Question: I was playing around with JFrame today and had trouble getting a JButton component to display text properly. The text displayed in JButton is cut off at the end. I tried resizing the JButton component in order to make sure that the text could fit, but the same problem occurred. The problem looks like this:

Here is the code:
'''
import javax.swing.JFrame;
public class Launcher {
public static void main(String[] args) {
JFrame jFrame = new JFrame("Frame");
jFrame.setSize(400, 400);
jFrame.setDefaultCloseOperation(jFrame.EXIT_ON_CLOSE);
jFrame.setLocation(400, 400);
jFrame.add(new Drawable(jFrame));
jFrame.setVisible(true);
}
}
'''
Here is the other class in another .java file.
'''
import java.awt.Dimension;
import javax.swing.JButton;
import javax.swing.JFrame;
import javax.swing.JPanel;
public class Drawable extends JPanel {
private JButton button;
private JFrame jFrame;
public Drawable(JFrame jFrame) {
this.jFrame = jFrame;
button = new JButton("This text does not show properly");
button.setPreferredSize(new Dimension(200, 25));
button.setLocation(jFrame.getWidth() / 2 - 50, jFrame.getHeight() / 2 - 12);
this.add(button);
}
}
'''
I understand that this might be a problem with my project's setup, so if anyone needs me to post it I can do so.
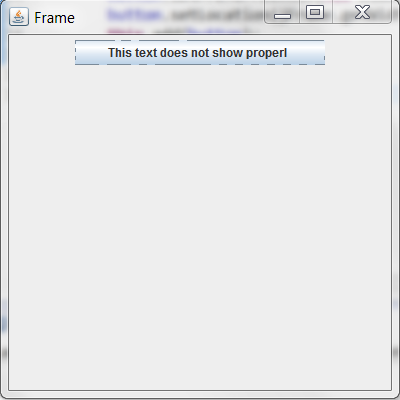
Answer: Remove the statement
'''
button.setPreferredSize(new Dimension(200, 25));
'''
which is being used by the panel's layout manager to constrain the button width